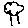
Label: tree